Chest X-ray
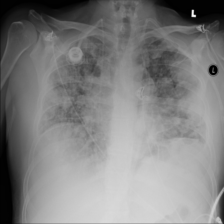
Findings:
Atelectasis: negative
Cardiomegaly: negative
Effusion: positive
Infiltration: negative
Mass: positive
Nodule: negative
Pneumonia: negative
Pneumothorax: negative
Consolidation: negative
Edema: negative
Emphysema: negative
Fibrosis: negative
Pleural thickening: negative
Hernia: negative